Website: apple
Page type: account-selection
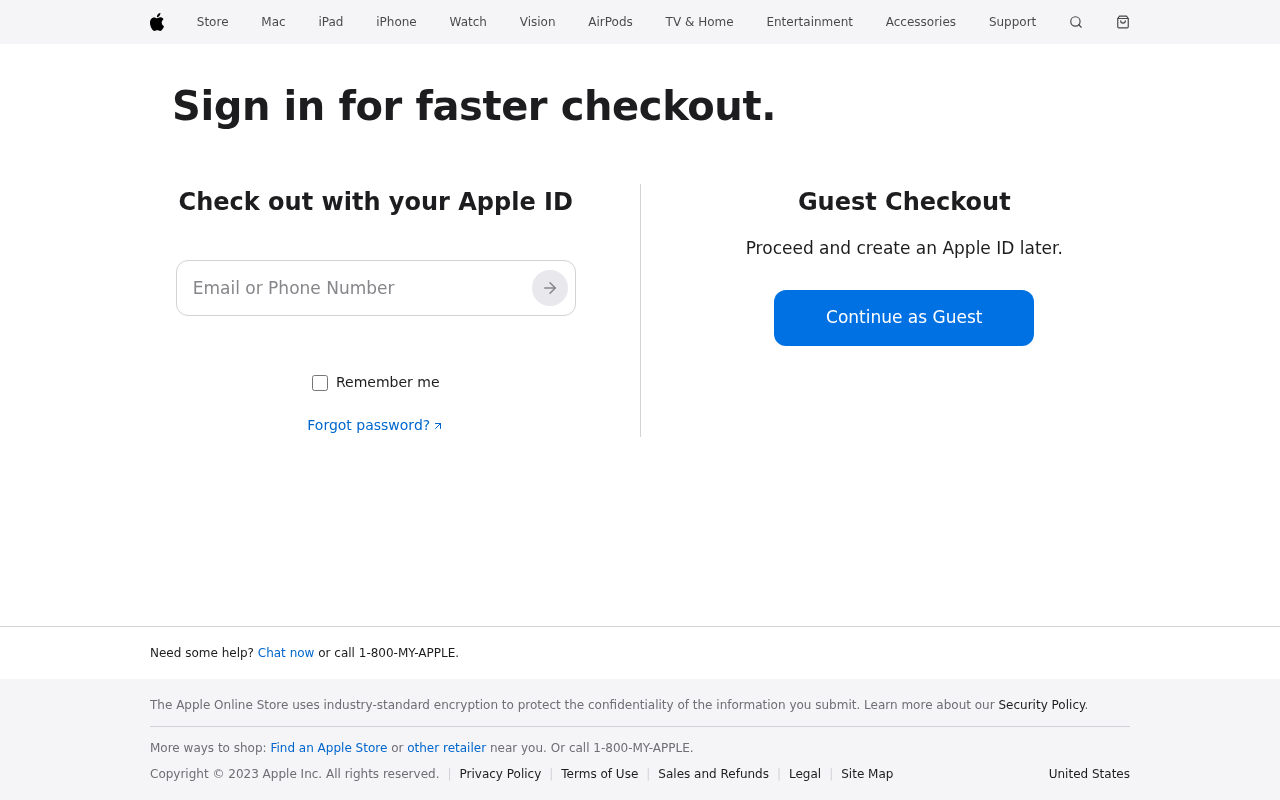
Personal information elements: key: PII_EMAIL
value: rebecca_neal@gmail.com